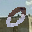
Label: 0